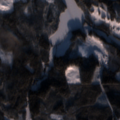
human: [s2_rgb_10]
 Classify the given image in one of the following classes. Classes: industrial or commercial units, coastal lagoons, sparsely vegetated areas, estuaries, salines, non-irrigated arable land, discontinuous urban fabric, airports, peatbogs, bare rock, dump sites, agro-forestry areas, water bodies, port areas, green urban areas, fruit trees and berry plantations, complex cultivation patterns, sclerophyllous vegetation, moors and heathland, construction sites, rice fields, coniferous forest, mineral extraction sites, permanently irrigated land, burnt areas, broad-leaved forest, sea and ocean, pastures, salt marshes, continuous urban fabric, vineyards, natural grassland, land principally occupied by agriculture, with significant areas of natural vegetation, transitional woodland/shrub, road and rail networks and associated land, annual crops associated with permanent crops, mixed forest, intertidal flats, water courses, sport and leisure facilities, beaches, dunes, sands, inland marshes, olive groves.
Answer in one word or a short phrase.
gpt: coniferous forest, mixed forest